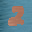
Label: 2